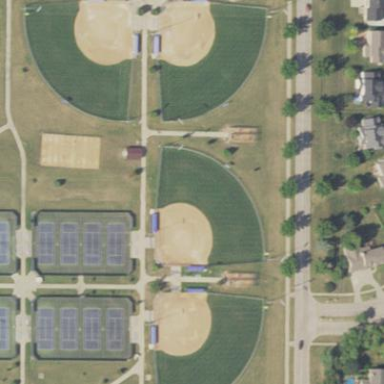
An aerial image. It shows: Fenced softball pitch for leisure and sports activities on land.